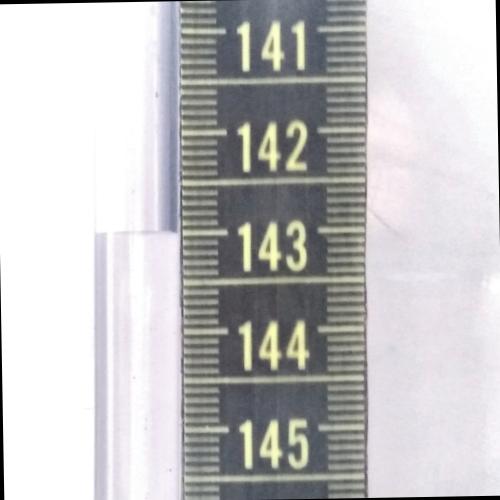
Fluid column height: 143.0 cm